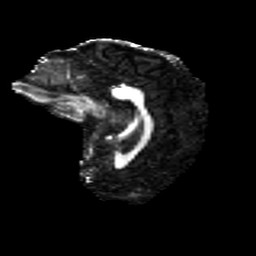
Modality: FA
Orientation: sagittal
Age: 33
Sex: female
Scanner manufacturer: ge
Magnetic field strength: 3 T
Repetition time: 7.8 s
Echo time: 0.0606 s